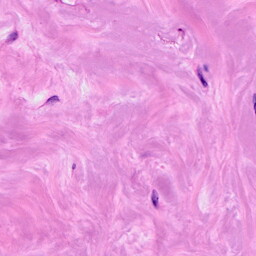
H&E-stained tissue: Breast